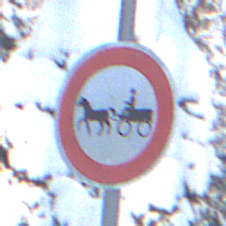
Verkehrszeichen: VerbotGespannfuhrwerke
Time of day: MorningAfternoon
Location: Outdoor (Nature)
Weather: Clear
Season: Winter
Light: Natural